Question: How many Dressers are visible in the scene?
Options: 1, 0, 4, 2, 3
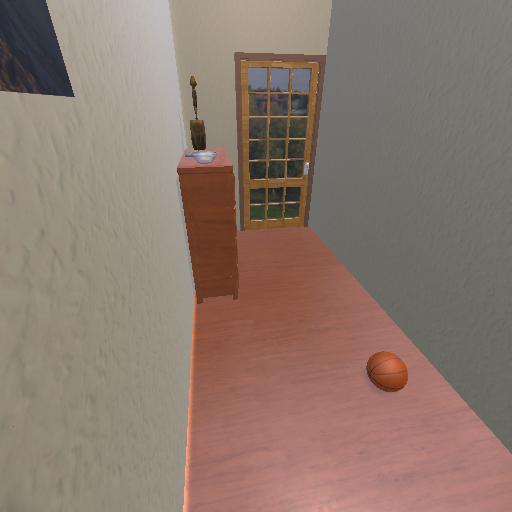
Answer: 1